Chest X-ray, PA view. Patient: 49 years old, sex M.
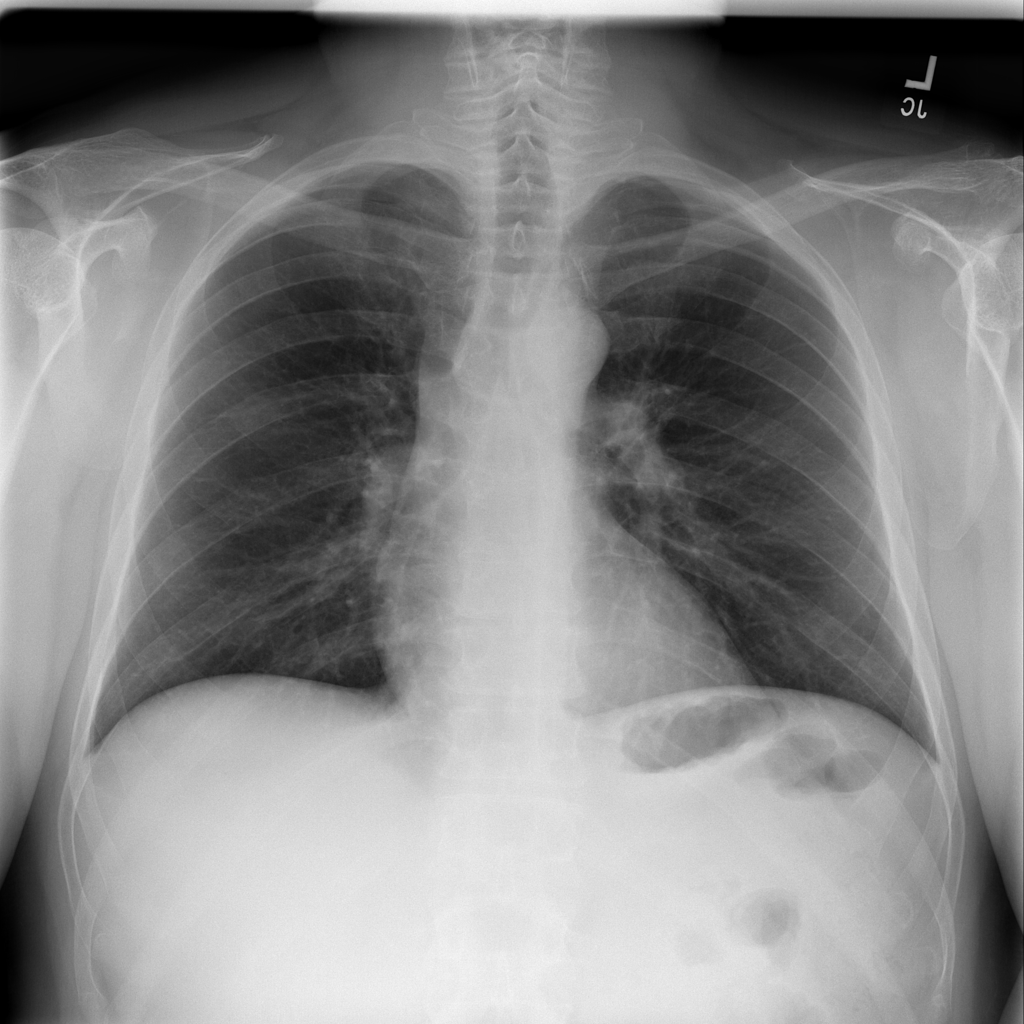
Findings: No Finding